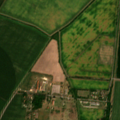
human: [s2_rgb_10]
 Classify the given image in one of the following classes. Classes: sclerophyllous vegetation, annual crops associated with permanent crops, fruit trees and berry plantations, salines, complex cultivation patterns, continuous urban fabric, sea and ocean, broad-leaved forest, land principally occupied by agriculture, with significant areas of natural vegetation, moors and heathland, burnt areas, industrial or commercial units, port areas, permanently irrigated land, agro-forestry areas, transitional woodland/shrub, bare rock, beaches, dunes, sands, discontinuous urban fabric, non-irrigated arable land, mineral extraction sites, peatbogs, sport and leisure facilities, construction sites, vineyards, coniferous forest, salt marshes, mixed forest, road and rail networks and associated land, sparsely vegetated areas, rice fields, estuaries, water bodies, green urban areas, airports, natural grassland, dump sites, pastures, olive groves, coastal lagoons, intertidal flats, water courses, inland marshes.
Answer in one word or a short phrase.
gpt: non-irrigated arable land, land principally occupied by agriculture, with significant areas of natural vegetation